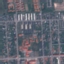
Land use / land cover: Residential